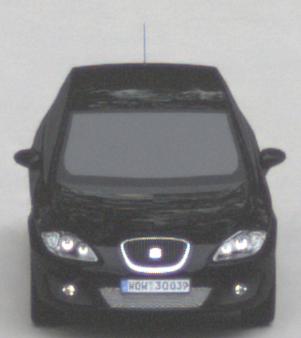
Make: SEAT
Model: Leon 1.4
Detailed model: Leon (1P)
Model produced from: 2009/04
Model produced until: 2010/08
Doors: 5
Color: black
Road condition: dry road
Daytime: morning or afternoon
Contrast: low contrast